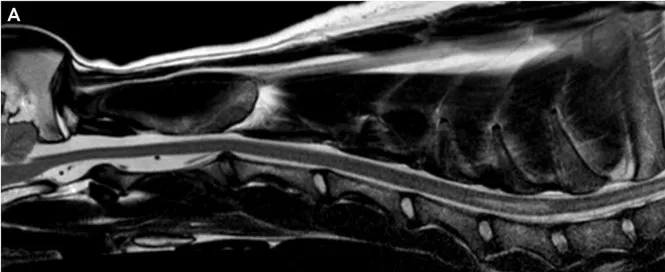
MRI features of the SEM-like phenotype, Case 4. (A) Sagittal T2W image with linear hyperintense intramedullary lesion extending from the cranial aspect of C6 to the cranial aspect of C7.
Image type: radiology (mri)